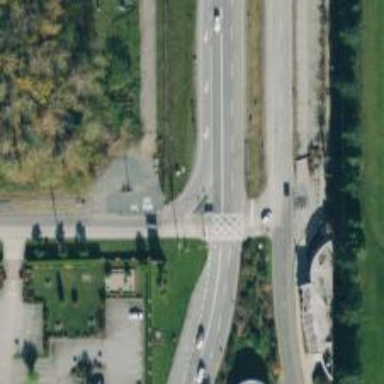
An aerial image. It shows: Trunk link highway.